Question: I am trying to understand how the various components of <URL> that contains the following architectural overview:

I have a few concerns about this that aren't made clear (either in the article or in the official <URL>:
- - - - -
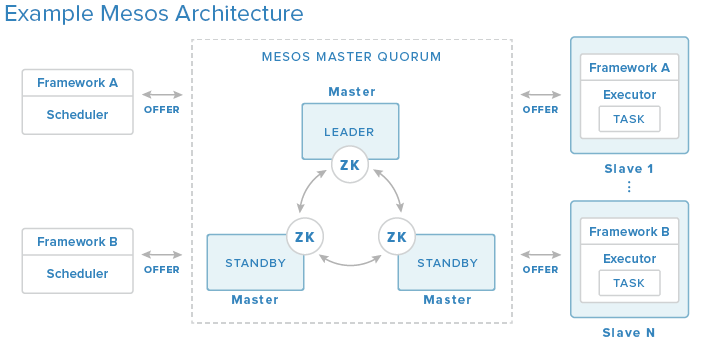
Answer: Great questions!
I believe it would be really helpful to have a look at a sample framework such as <URL>. This will probably answer most of your question and give you feeling for the framework internal.
Let me now try to answer the question which might be still be open after this.
-
Schedulers are not on on any special nodes, but keep in mind that schedulers can failover as well (as any part in a distributed system).
-
Have a look at Rendler or <URL>.
-
I believe Rendler is a good example to understand the Task/Executor relationship. Just start reading the README/description on the main github page.
-
Executors are started on each node when the first Task requiring such executor is send to this node. After this it will remain on that node.
Hope this helped!